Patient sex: F
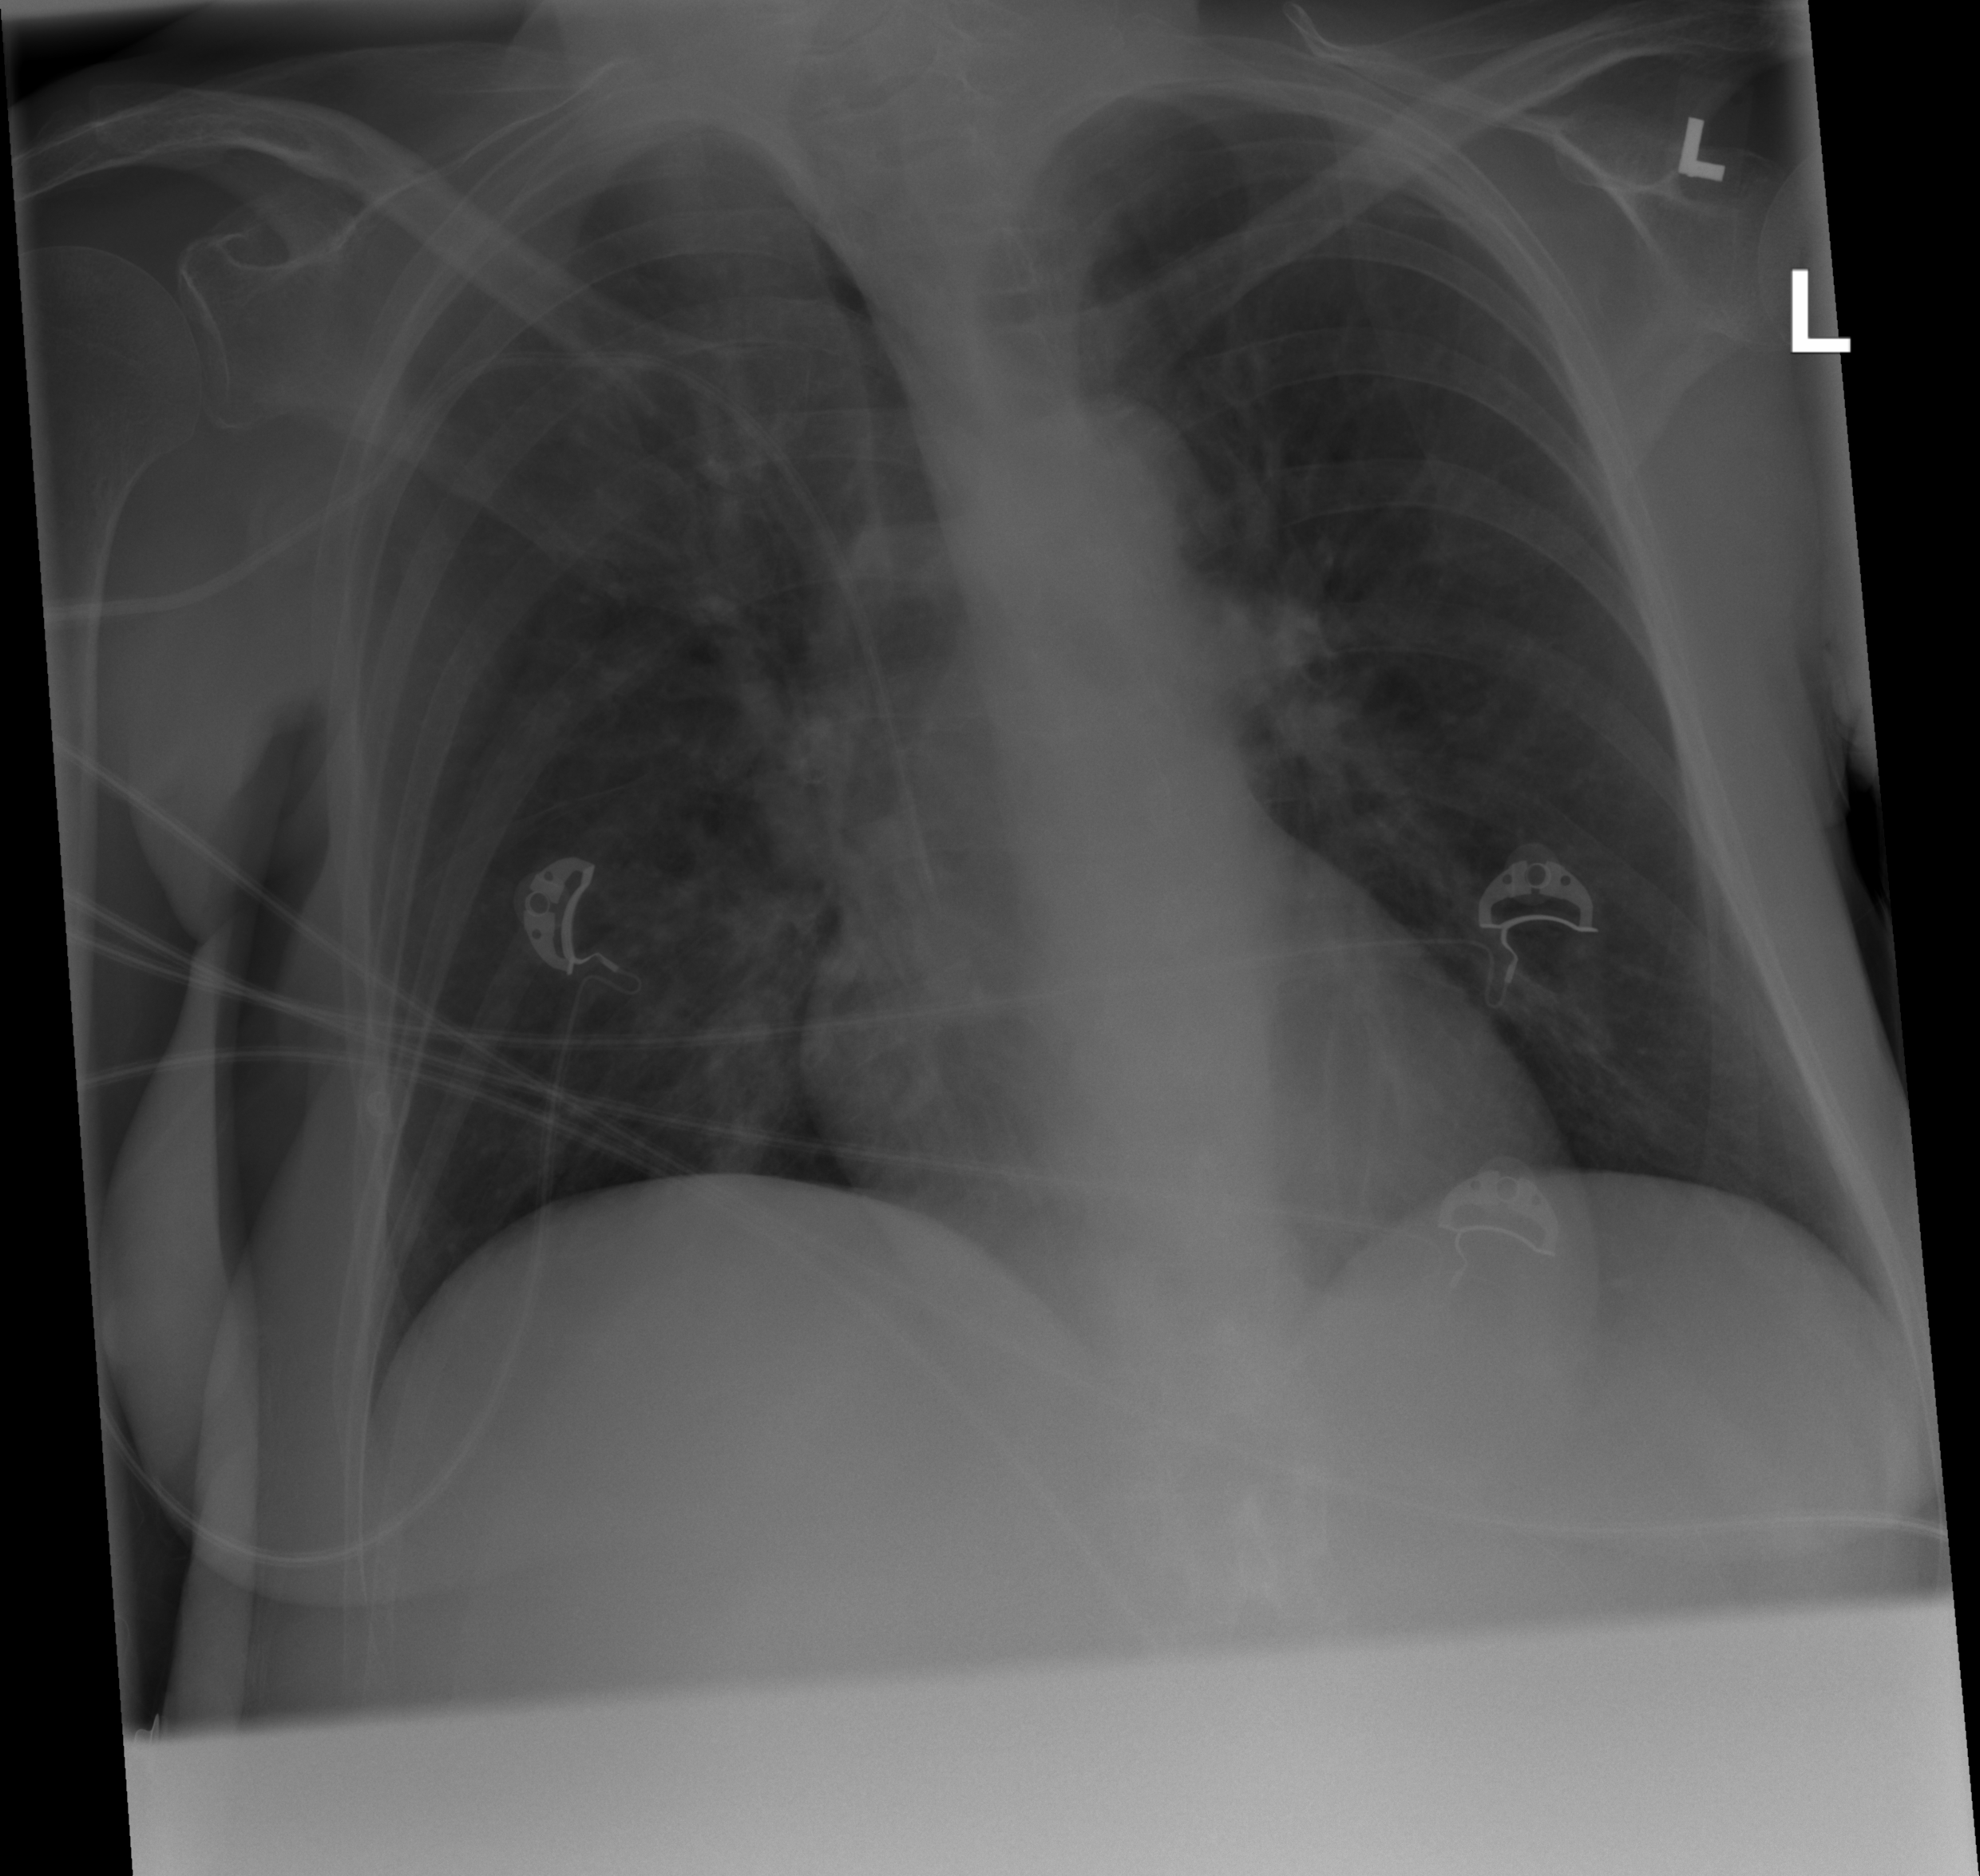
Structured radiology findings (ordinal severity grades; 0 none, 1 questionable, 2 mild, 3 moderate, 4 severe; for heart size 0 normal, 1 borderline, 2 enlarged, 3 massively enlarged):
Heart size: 0
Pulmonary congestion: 1
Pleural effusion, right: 0
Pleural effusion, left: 0
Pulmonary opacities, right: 1
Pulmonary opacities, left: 0
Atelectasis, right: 0
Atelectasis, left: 0